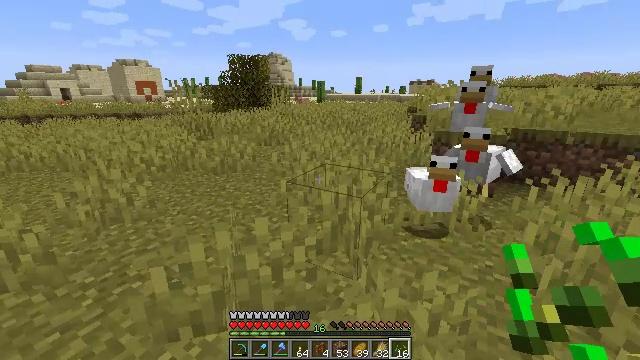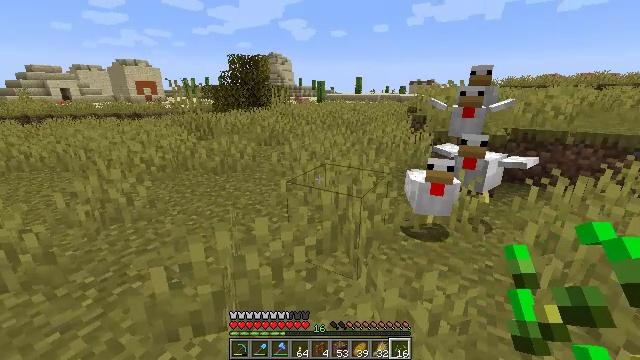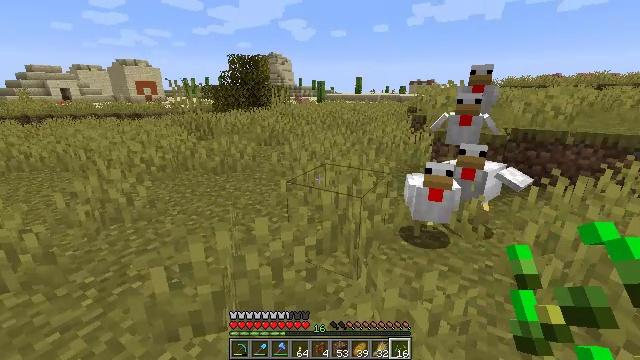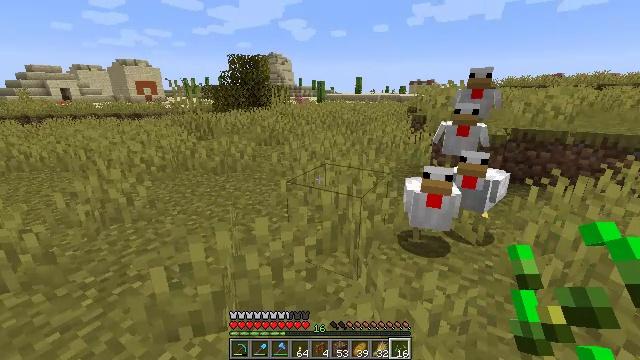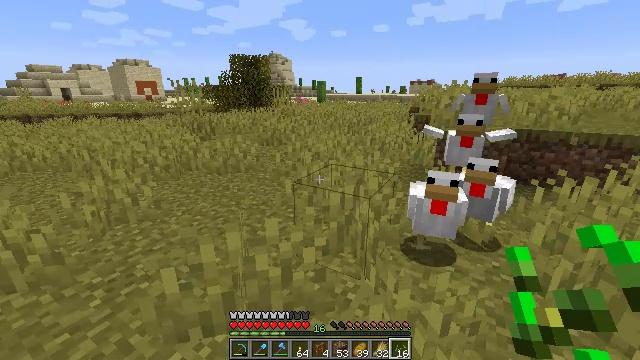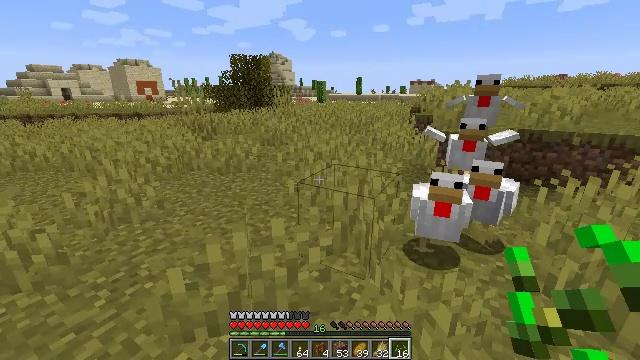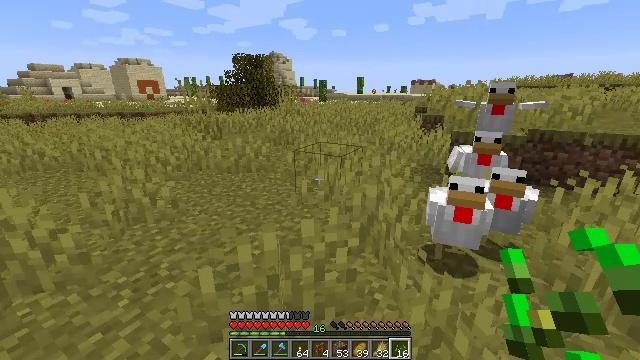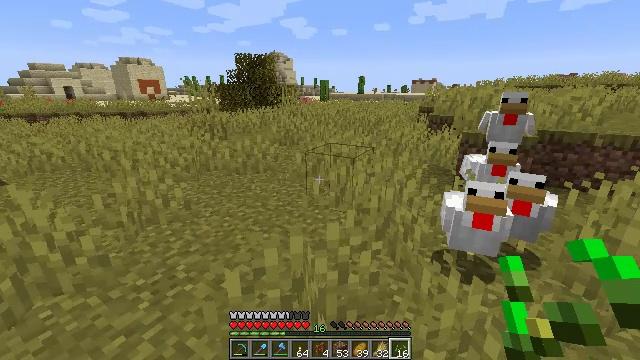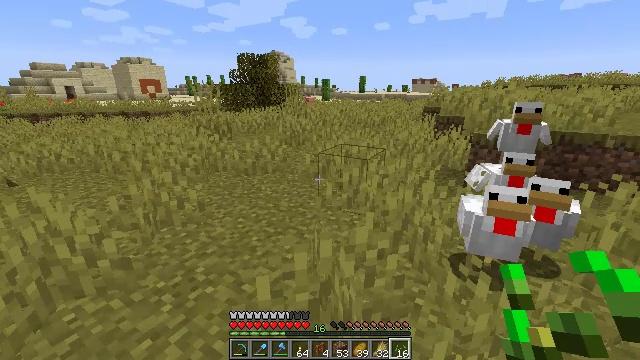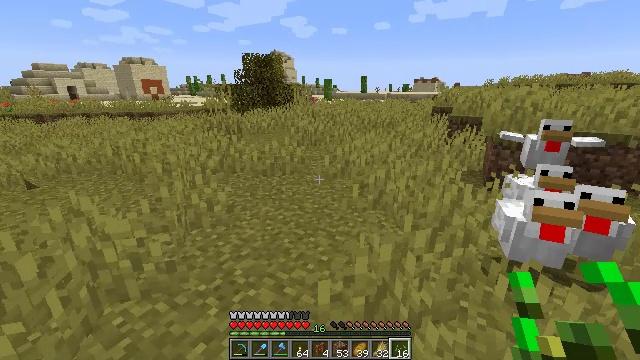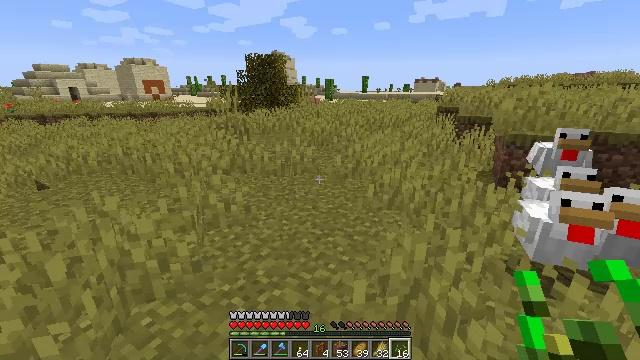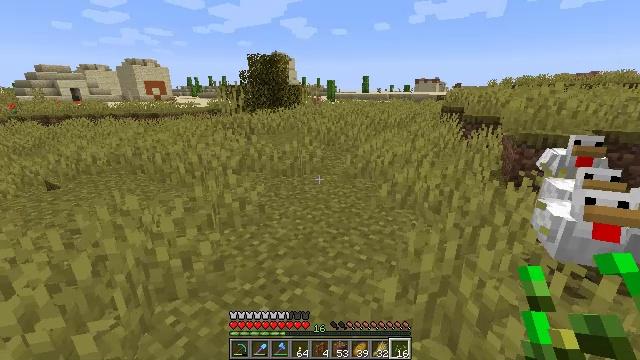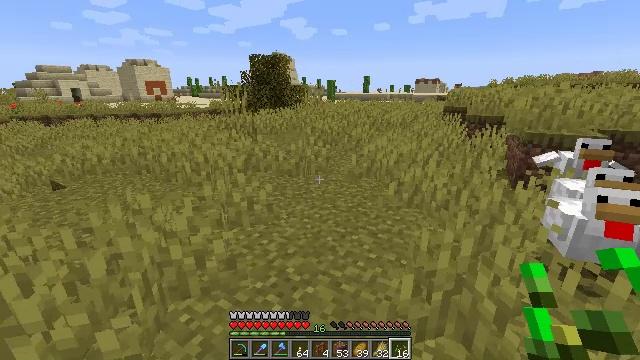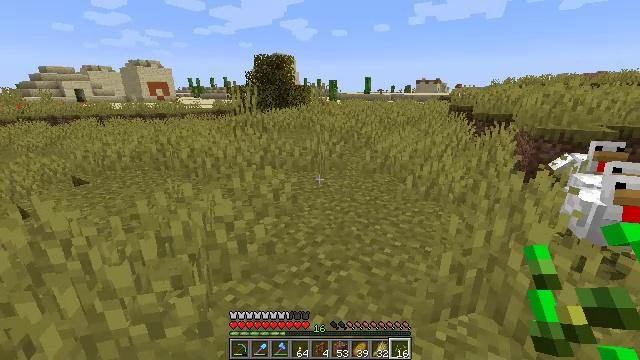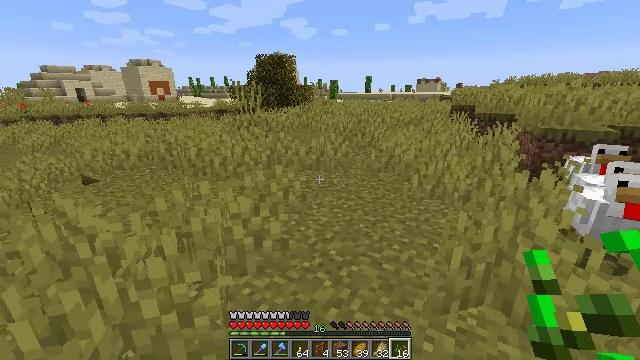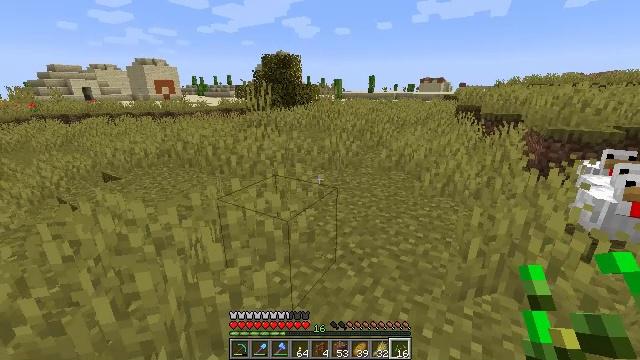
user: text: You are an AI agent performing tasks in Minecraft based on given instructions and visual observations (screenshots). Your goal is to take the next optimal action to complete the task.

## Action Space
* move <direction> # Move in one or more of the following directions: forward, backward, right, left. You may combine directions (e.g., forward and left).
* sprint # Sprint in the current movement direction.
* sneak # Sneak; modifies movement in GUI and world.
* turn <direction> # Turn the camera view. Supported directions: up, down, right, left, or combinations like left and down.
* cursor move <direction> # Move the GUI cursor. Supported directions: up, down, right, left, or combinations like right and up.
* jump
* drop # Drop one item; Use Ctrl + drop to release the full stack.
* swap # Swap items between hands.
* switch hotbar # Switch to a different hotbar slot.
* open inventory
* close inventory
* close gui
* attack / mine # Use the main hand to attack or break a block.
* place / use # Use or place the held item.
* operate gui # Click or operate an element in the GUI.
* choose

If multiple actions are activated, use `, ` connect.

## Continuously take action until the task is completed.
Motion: motion action
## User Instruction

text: Break the acacia fence to collect it.
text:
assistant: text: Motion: no_op
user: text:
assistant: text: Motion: no_op
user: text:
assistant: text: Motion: no_op
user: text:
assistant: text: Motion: move left
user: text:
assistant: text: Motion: move left
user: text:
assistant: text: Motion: move left
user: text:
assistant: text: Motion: move left
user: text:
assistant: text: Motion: move left
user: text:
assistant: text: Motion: move left
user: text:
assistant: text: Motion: move left
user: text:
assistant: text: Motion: move left
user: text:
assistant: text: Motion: move back and move left
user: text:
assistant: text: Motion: move back and move left
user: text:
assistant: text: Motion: move back and move left
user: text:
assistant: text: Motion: move back and move left
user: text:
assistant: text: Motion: move back and move left, turn left
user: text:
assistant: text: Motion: move back and move left, turn left
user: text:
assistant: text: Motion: move left, turn left
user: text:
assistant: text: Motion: move left, turn left
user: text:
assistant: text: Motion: move left, turn left
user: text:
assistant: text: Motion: move left, turn left
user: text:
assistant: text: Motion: move left, turn left
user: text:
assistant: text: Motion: move left, turn left
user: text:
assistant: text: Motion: turn left
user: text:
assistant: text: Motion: turn left
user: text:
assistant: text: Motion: turn left
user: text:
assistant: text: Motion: turn left
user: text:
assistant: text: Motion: turn left
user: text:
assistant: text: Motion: move forward, turn left
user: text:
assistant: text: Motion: move forward, turn left